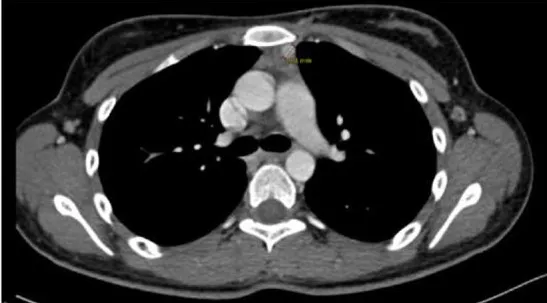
CT scan of the chest showing solid nodularity approximately 9 mm in diameter in the anterior mediastinum.
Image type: radiology (ct)